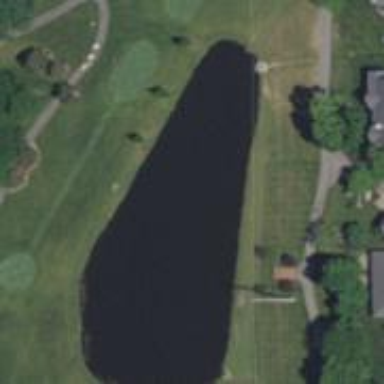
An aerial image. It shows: Scenic view of water hazard on golf course. The natural water feature adds beauty to the landscape.